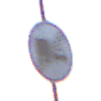
Verkehrszeichen: EndeUeberholverbotKraftfahrzeuge
Umgebung: Outdoor, Urban
Tageszeit: SunriseSunset
Wetter: Clear
Licht: Natural
Jahreszeit: NotSpecified
Kontrast: MediumContrast